Interaction volume radius: 10 \u00c5
Interaction volume height: 50 \u00c5
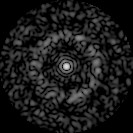
Disorder parameter: 0.8327